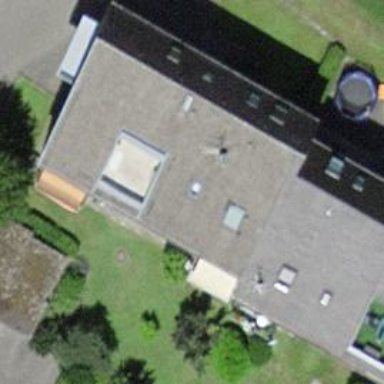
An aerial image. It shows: Terrace building.